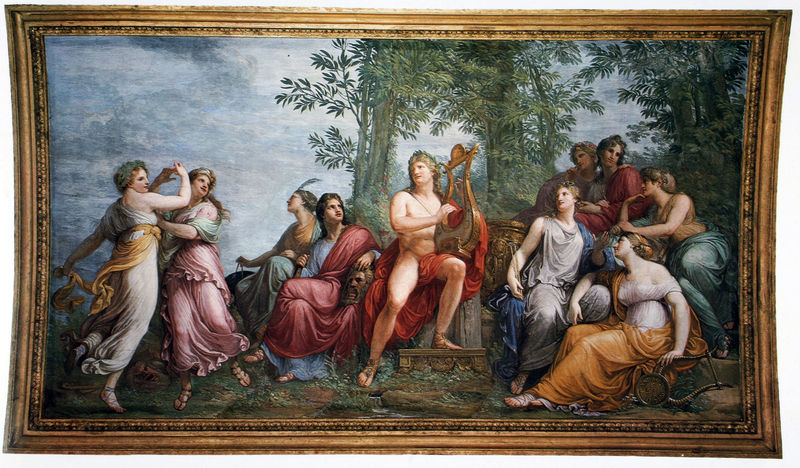
Titel: Der Parnass
Künstler: Andrea Appiani
Standort: Mailand
Institution: Villa Reale
Schlagwörter: akt, blau, blätter, feder, gemälde, gott, gruppe, himmel, kopf, laub, mann, nackt, weiß, wolken, bäume, frauen, gelb, grün, landschaft, menschen, mädchen, ocker, sitzen, bewegung, busen, grau, hell, holz, kleid, kleider, männer, orange, szene, säule, türkis, vordergrund, gürtel, rot, tuch, wiese, zaun, beige, fest, tanz, bart, feier, arme, falten, inkarnat, kleidung, rahmen, sockel, goldrahmen, hände, instrument, schauen, öl, erde, natur, gatter, boden, gewand, gold, haare, sitzend, tücher, gewänder, gesang, musik, musiker, pflanzen, tanzen, theater, locken, rosa, wald, garten, beine, schärpe, taille, bein, brüste, füße, leidenschaft, sitz, italien, unterhaltung, mieder, lila, violett, lattenzaun, idylle, bank, rand, figuren, stämme, olive, spielen, muskeln, sandalen, faltenwurf, halbnackt, knie, schenkel, grass, schauspiel, spiel, ruine, alter, antike, maske, gefäss, schweben, hallo, allegorie, kranz, lorbeerkranz, schnörkel, sänger, götter, musen, nymphen, aufgestützt, hain, umhänge, zentrum, fresko, apoll, hermes, harfe, lyra, merkur, reigen, allegorien, leier, lenden, antikisch, apollo, apollon, idyllische landschaft, olivenbaum, thalia, deckenmalerei, gewände, bukolisch, anfassen, überrest, laier, geand, elysee, ehen, parnass, orpheus, rest, bukolik, erato, eliysee, faltenw, gefilde, grewänder, landschaftsidylle, musenberg, parnas, ze, tnz, tnzen